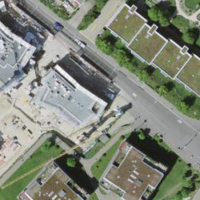
EUNIS habitat code: 52
Species observed at this site:
Erodium cicutarium